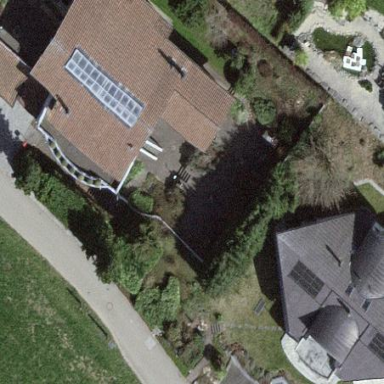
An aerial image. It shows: Simple house.